Field crop: tomato
Growth stage: 1
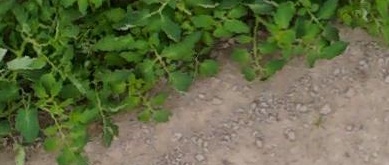
Species: tomato